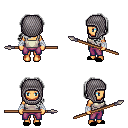
a pixel art fantasy rpg character, female body template, human, tanned skin, white pirate shirt, magenta pants, gray princess hairstyle, chain hood, white cloth bandages, black slippers, spear, four views (front, back, left, right), 2x2 character sprite sheet, small pixel art, hard edges, no anti-aliasing